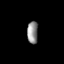
Tissue: prostate
Cell type: B cells
Senescence score: 0.7083
Nuclear area (px): 236
Mean DAPI intensity: 143.072